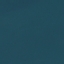
Land use / land cover: SeaLake